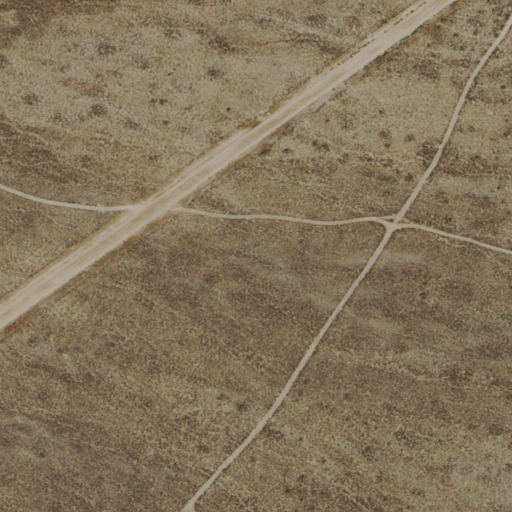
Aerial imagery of valley in Nevada named Rattlesnake Canyon containing only shrub